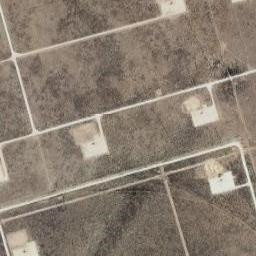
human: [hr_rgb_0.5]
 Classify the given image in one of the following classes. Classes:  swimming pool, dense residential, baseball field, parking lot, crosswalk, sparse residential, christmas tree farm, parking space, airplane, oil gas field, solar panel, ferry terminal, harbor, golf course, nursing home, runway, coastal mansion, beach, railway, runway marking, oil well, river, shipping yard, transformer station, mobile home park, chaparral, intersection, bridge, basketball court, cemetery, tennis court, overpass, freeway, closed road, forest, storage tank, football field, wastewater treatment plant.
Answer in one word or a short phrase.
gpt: oil gas field